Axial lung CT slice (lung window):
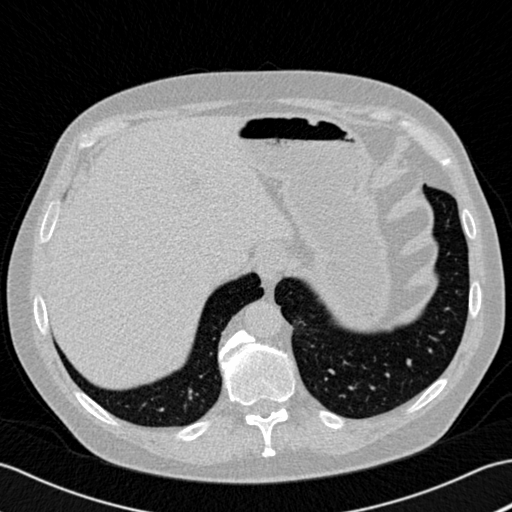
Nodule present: no